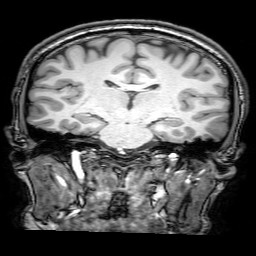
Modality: T1w
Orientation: sagittal